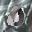
Label: 0